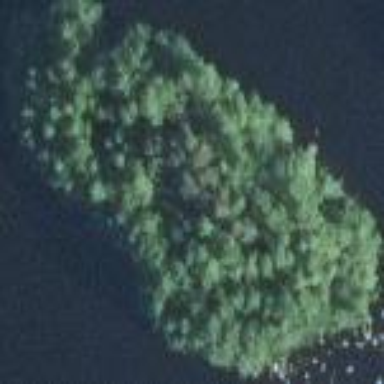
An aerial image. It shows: Islet.